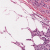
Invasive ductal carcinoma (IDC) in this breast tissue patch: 1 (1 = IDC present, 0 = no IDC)